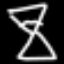
Label: hourglass